Question: I have the following 'Expander' defined for a 'DataGrid'.
'''
<Expander IsExpanded="True" HorizontalAlignment="Stretch" Background="Blue">
<Expander.Header>
<Grid HorizontalAlignment="Stretch" Background="BurlyWood">
<Grid.ColumnDefinitions>
<ColumnDefinition Width="3*" />
<ColumnDefinition Width="*" />
</Grid.ColumnDefinitions>
<TextBlock Text="{Binding Path=Name, StringFormat=\{0:D\}}" FontWeight="Bold" />
<StackPanel Orientation="Horizontal" HorizontalAlignment="Right" Grid.Column="1">
<TextBlock Text="Total : "/>
<TextBlock Text="{Binding Path=Items, Converter={StaticResource sumConverter}}" FontWeight="Bold"/>
</StackPanel>
</Grid>
</Expander.Header>
<ItemsPresenter />
</Expander>
'''
I need to display the item name in the left and the sum in the right end of the group header. However what I get is this:

How can I move the 'Total' to the right end of the header?
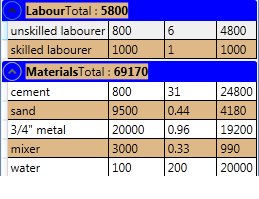
Answer: I had the same problem and if I remember it right the problem is that the 'ContentPresenter' for 'Expander.Header' doesn't care the 'HorizontalAlignment' of 'Expander'. I found somewhere this nice workaround:
'''
<Expander.Header>
<Grid HorizontalAlignment="{Binding Path=HorizontalAlignment, RelativeSource={RelativeSource AncestorType={x:Type ContentPresenter}}, Mode=OneWayToSource}">
...
</Grid>
</Expander.Header>
'''